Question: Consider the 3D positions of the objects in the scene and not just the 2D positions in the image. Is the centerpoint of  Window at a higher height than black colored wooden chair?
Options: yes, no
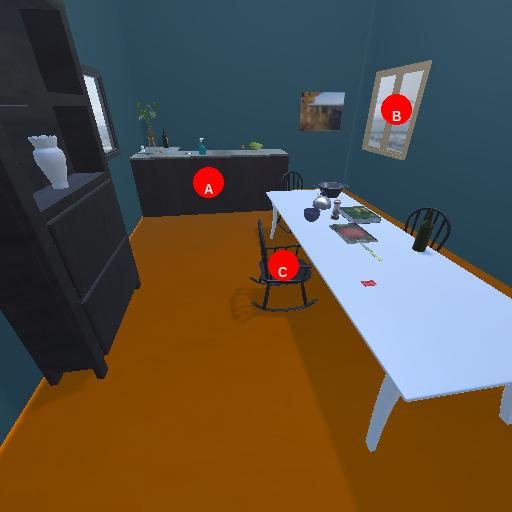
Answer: yes